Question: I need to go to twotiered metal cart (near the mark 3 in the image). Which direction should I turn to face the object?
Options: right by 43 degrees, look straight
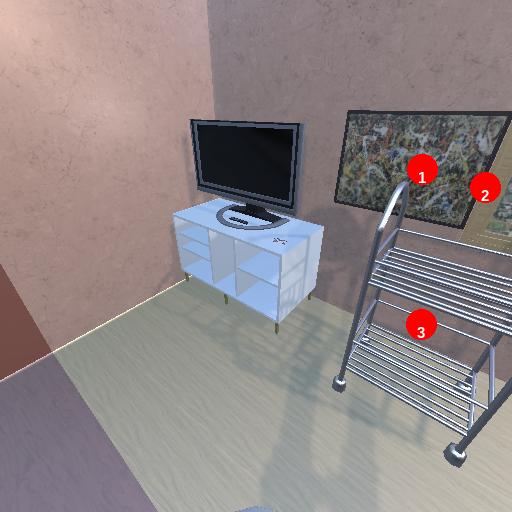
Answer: right by 43 degrees